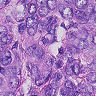
Metastatic tissue present: yes